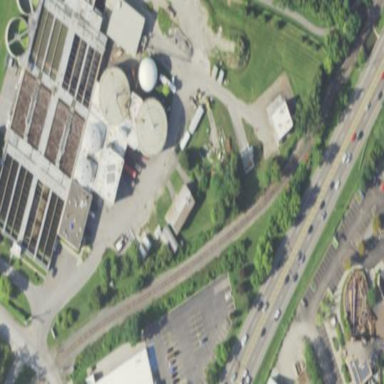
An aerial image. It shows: View of wastewater plant.